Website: walmart
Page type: cart
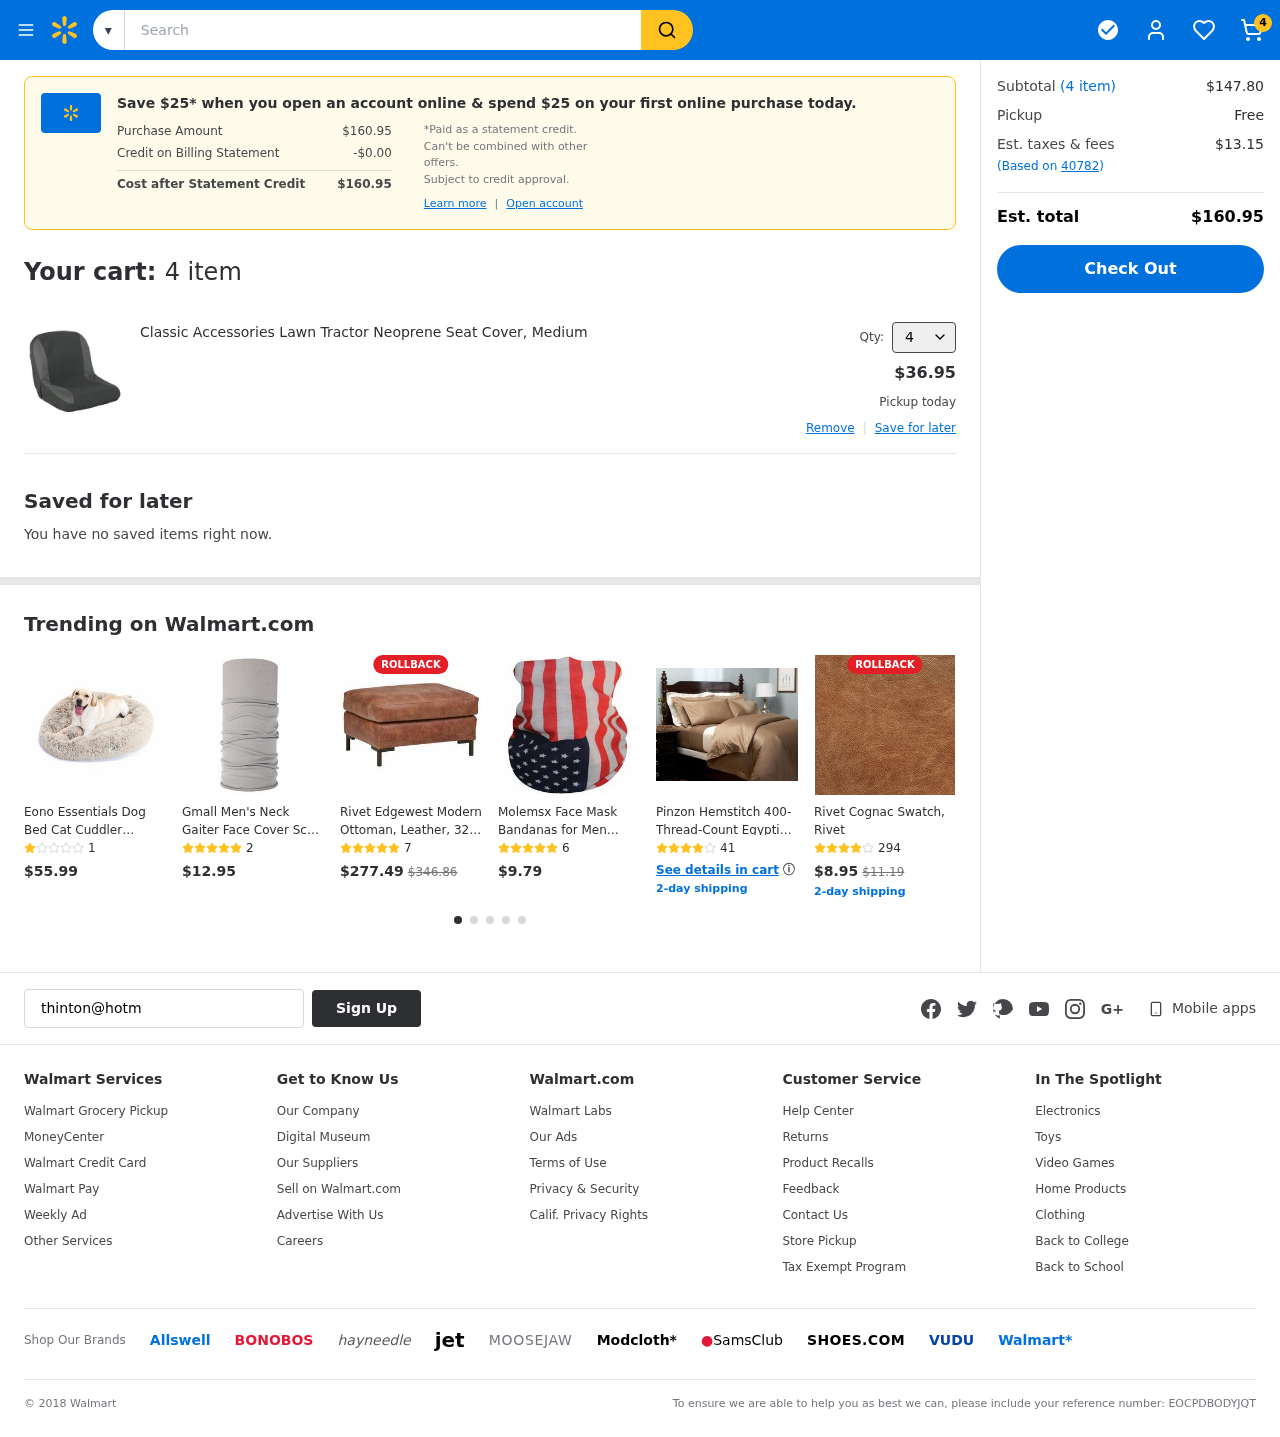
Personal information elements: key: PII_EMAIL
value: thinton@hotmail.com
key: PII_POSTCODE
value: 40782
Product elements: key: PRODUCT1_NAME
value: Classic Accessories Lawn Tractor Neoprene Seat Cover, Medium
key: PRODUCT1_PRICE
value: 36.95
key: PRODUCT1_QUANTITY
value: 4
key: PRODUCT2_NAME
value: Eono Essentials Dog Bed Cat Cuddler Cushion Plush Donut Detachable Washable Cover Round Soft Warm Pe
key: PRODUCT2_NUM_RATINGS
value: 1
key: PRODUCT2_PRICE
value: $55.99
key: PRODUCT3_NAME
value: Gmall Men's Neck Gaiter Face Cover Scarf Cool Breathable Lightweight Bandana, Gray,1 Piece
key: PRODUCT3_NUM_RATINGS
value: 2
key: PRODUCT3_PRICE
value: $12.95
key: PRODUCT4_NAME
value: Rivet Edgewest Modern Ottoman, Leather, 32" W, Saddle (Renewed)
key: PRODUCT4_NUM_RATINGS
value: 7
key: PRODUCT4_PRICE
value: $277.49
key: PRODUCT4_ORIGINAL_PRICE
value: $346.86
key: PRODUCT5_NAME
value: Molemsx Face Mask Bandanas for Men Women Neck Gaiter Summer Cooling Face Cover Face Dust Mask for Fi
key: PRODUCT5_NUM_RATINGS
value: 6
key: PRODUCT5_PRICE
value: $9.79
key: PRODUCT6_NAME
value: Pinzon Hemstitch 400-Thread-Count Egyptian Cotton Sateen Full/Queen Duvet Set, Chestnut
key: PRODUCT6_NUM_RATINGS
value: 41
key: PRODUCT7_NAME
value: Rivet Cognac Swatch, Rivet
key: PRODUCT7_NUM_RATINGS
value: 294
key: PRODUCT7_PRICE
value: $8.95
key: PRODUCT7_ORIGINAL_PRICE
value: $11.19
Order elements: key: ORDER_NUM_ITEMS
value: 4
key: ORDER_TOTAL
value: $160.95
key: ORDER_NUM_ITEMS
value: (4 item)
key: ORDER_NUM_ITEMS
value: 4 item
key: ORDER_SUBTOTAL
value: $147.80
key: ORDER_TAX
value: $13.15
Search elements: key: HEADER_SEARCH
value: Search